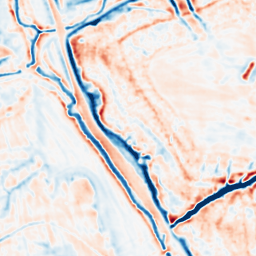
Category: multiscale
Decomposition family: dog_multiscale
Decomposition parameters: sigma_ratio: 1.6
n_scales: 3
base_sigma: 1
Upsampling method: sinc_blackman
Upsampling parameters: scale: 8
kernel_size: 16
Upsampling scale: 8